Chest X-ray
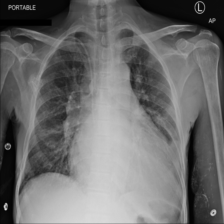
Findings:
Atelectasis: negative
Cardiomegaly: positive
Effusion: positive
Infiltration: negative
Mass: negative
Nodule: negative
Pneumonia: negative
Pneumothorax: negative
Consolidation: negative
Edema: negative
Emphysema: negative
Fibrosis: negative
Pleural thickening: negative
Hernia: negative